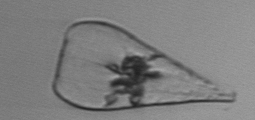
Label: Licmophora